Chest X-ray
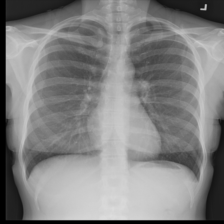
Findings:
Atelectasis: negative
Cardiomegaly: negative
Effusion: negative
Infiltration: negative
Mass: negative
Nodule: negative
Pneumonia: negative
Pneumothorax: negative
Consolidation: negative
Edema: negative
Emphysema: negative
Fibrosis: negative
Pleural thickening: negative
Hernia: negative